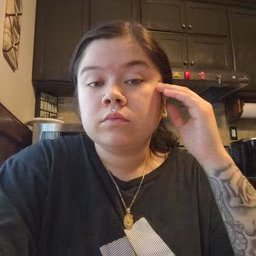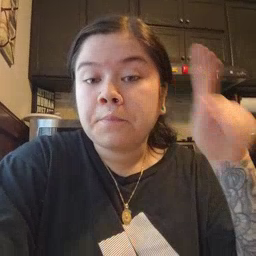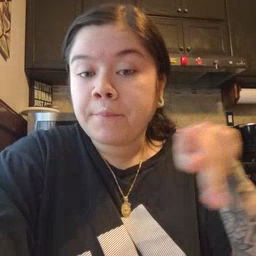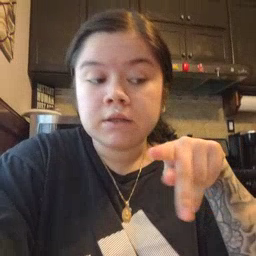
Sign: puppy